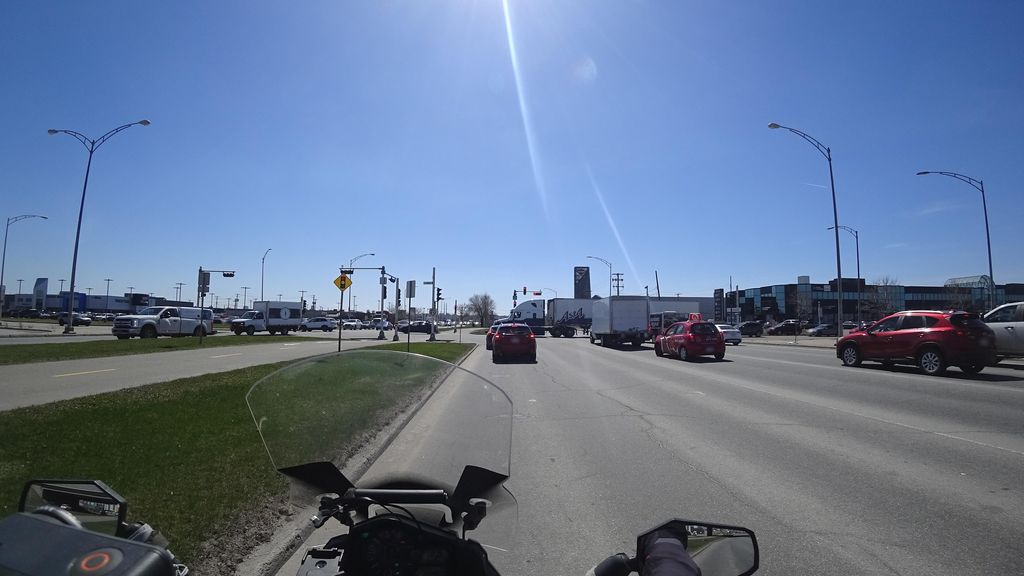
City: quebec_city